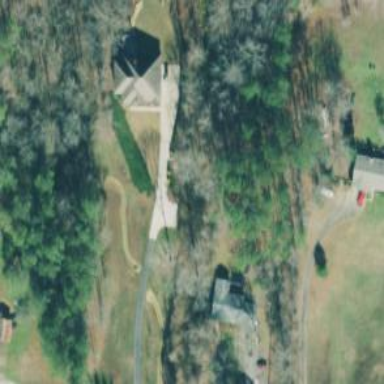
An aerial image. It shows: Driveway.